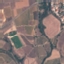
Land use / land cover class: PermanentCrop